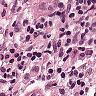
Metastatic tissue present: no